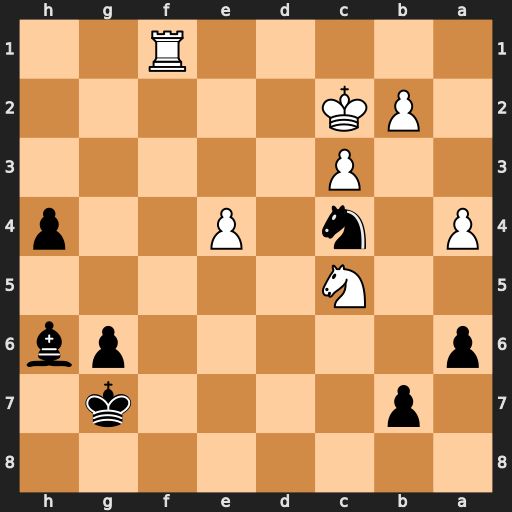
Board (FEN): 8/1p4k1/p5pb/2N5/P1n1P2p/2P5/1PK5/5R2
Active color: b
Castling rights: -
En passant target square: -
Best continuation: Ne3+ Kd2 Nxf1+